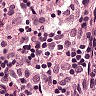
Metastatic tissue present: no